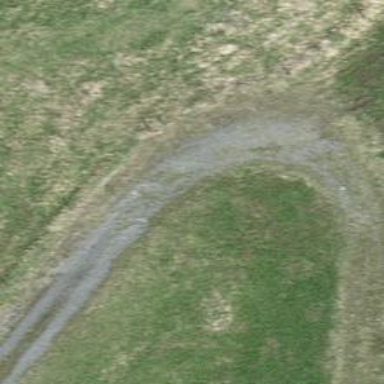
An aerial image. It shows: Track with grade 4 track type.